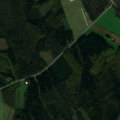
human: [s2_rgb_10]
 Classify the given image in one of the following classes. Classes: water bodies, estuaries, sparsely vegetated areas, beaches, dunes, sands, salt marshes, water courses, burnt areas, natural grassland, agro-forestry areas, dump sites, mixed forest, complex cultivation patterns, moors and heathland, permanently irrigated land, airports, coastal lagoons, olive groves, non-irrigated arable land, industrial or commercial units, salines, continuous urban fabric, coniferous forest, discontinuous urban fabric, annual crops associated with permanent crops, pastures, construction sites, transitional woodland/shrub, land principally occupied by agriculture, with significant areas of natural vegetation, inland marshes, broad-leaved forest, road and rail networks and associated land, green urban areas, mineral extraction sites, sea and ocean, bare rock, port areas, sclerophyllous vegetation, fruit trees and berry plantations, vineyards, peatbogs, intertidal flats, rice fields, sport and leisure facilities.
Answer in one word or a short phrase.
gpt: land principally occupied by agriculture, with significant areas of natural vegetation, coniferous forest, mixed forest